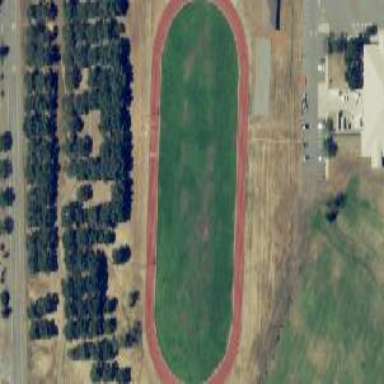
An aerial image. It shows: Track located within leisure land area.